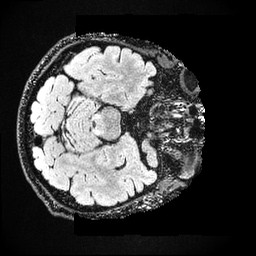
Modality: FLAIR
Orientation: axial
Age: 60
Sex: male
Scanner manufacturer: ge
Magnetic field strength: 3 T
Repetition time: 4.802 s
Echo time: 0.1161 s